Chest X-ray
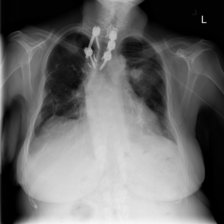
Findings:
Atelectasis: negative
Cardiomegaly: negative
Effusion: negative
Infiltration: negative
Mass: positive
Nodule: negative
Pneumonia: negative
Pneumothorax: negative
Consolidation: negative
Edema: negative
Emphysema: negative
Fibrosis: negative
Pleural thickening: negative
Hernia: negative